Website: crate-barrel
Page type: billing-address
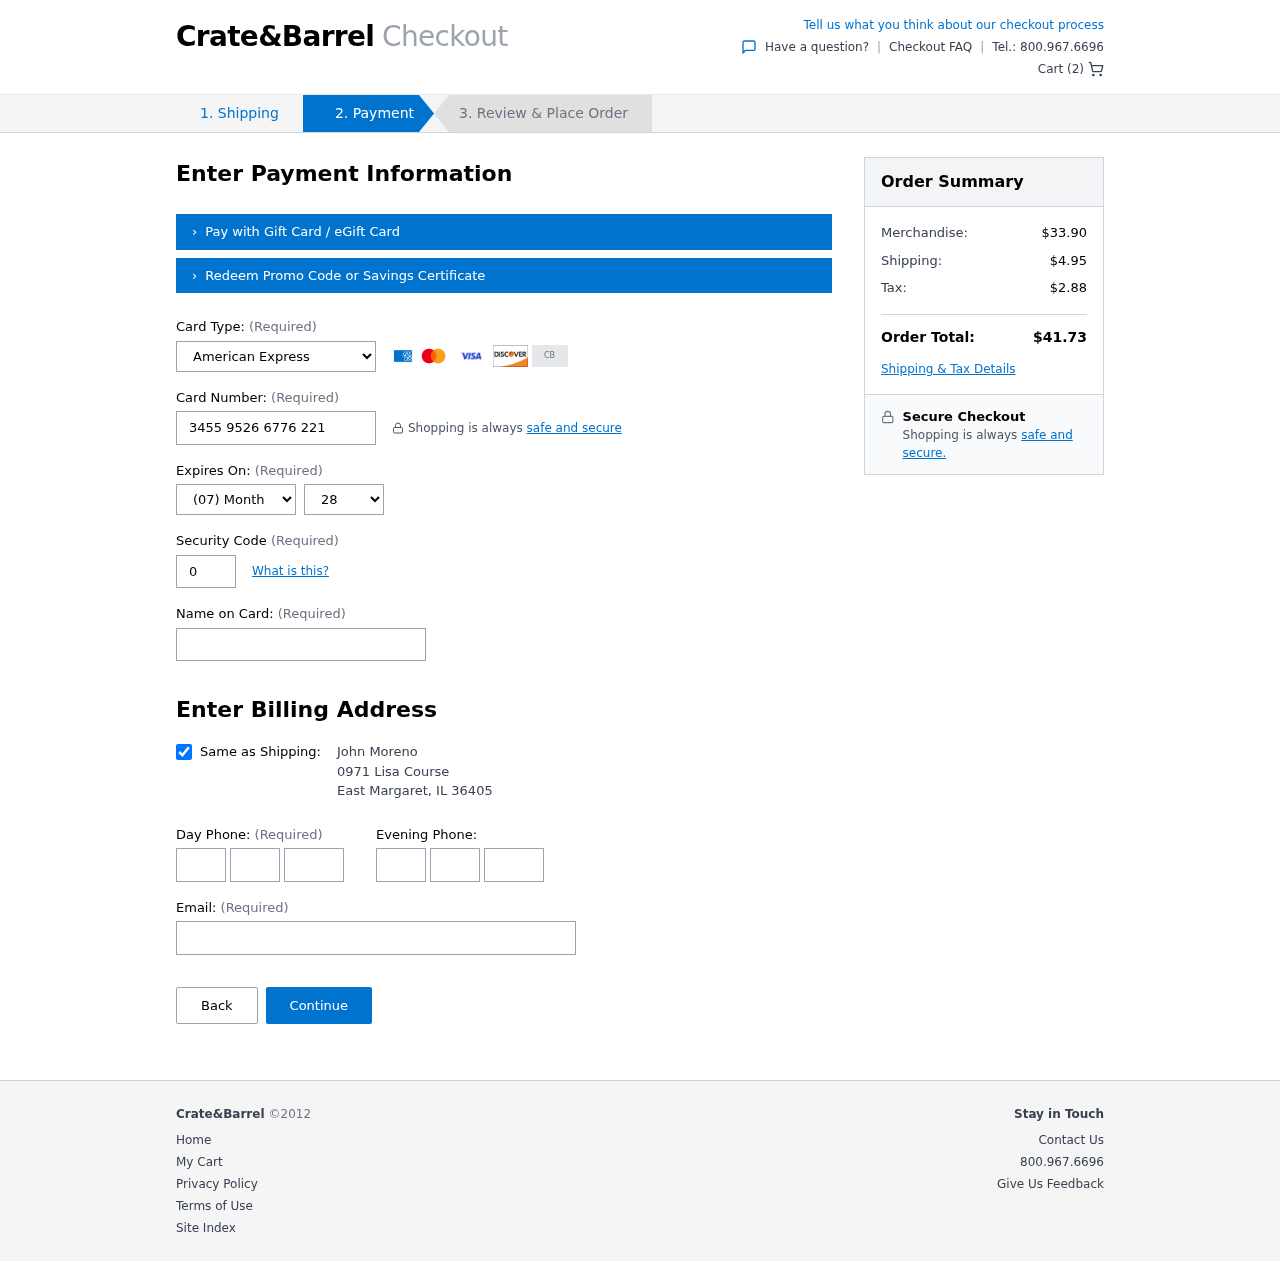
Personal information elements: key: PII_CARD_CVV
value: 0526
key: PII_CARD_EXPIRY_MONTH
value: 07
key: PII_CARD_EXPIRY_YEAR
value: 28
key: PII_CARD_NUMBER
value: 3455 9526 6776 221
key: PII_CARD_TYPE
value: American Express
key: PII_CITY
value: East Margaret
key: PII_EMAIL
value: john_moreno@yahoo.com
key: PII_FULLNAME
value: John Moreno
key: PII_PHONE_AREA
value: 988
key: PII_PHONE_PREFIX
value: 968
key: PII_PHONE_SUFFIX
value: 0618
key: PII_POSTCODE
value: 36405
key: PII_STATE_ABBR
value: IL
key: PII_STREET
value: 0971 Lisa Course
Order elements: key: ORDER_NUM_ITEMS
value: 2
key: ORDER_SUBTOTAL
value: $33.90
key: ORDER_SHIPPING_COST
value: $4.95
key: ORDER_TAX
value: $2.88
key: ORDER_TOTAL
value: $41.73